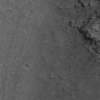
Label: not_dusty